Question: I have an 'image'. And i have to provide different level of 'opacity' in different part for the same image.The part of image can be our choice. Look at the image and it tells more.

This is a sample image only used to show an example.
Is this possible??
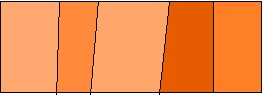
Answer: I think the best way would be to provide a prepared image for this usecase. Nontheless, here is one possiblilty with plain CSS:
<URL>
CSS:
'''
.image1
{
background-image: url("http://lorempixel.com/400/200/");
background-attachment: fixed;
background-position: center center;
background-size:contain;
}
.split-image
{
height: 200px;
}
.split-image > div
{
height: inherit;
width: 33.333%;
float:left;
transform: skewX(-25deg)
}
.split-image > div:nth-child(1){
opacity: 0.8;
}
.split-image > div:nth-child(2){
opacity: 0.5;
}
.split-image > div:nth-child(3){
opacity: 1;
}
'''
HTML:
'''
<div class="split-image">
<div class="image1"></div>
<div class="image1"></div>
<div class="image1"></div>
</div>
'''